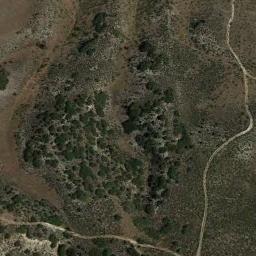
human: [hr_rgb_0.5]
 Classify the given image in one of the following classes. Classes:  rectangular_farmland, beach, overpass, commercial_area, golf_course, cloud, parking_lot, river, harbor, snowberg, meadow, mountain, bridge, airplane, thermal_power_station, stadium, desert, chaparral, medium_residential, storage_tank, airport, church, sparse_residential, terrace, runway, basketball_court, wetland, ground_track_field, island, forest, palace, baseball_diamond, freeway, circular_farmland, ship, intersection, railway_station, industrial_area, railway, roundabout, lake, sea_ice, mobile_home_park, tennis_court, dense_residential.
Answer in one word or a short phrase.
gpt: chaparral